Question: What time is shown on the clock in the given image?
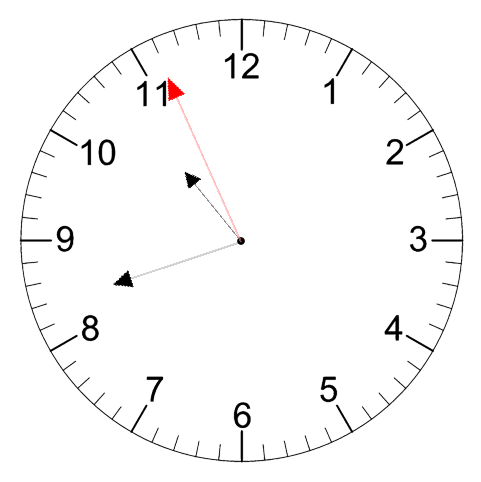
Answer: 10:41:56